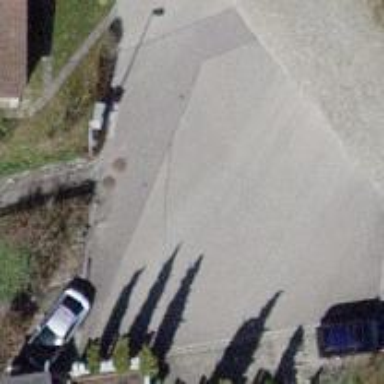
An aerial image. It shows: Turning circle on the road.